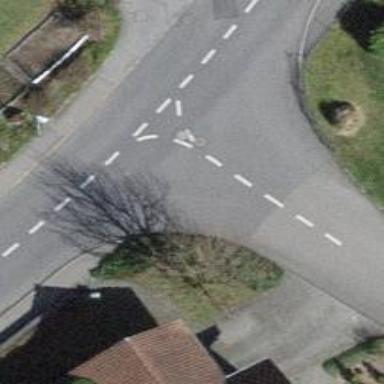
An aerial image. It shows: Unmarked crossing on footway.